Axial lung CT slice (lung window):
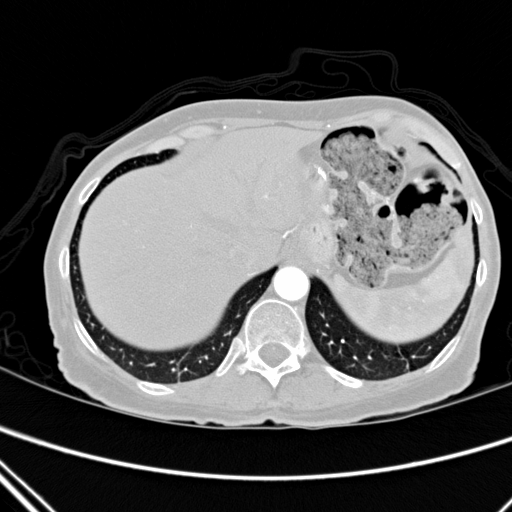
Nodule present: no